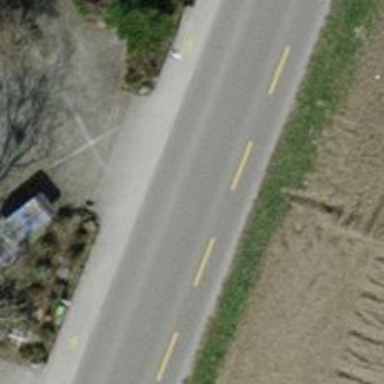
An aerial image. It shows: Residential road with asphalt surface and sidewalk on the left side.